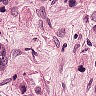
Metastatic tissue present: yes